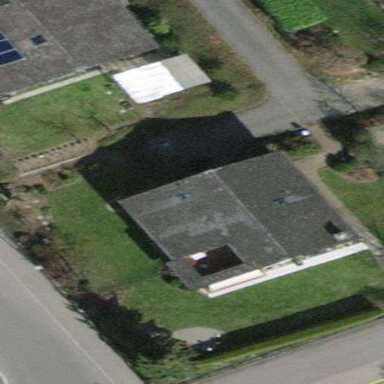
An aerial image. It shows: Detached building.